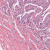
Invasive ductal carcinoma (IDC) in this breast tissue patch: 1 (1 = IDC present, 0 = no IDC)